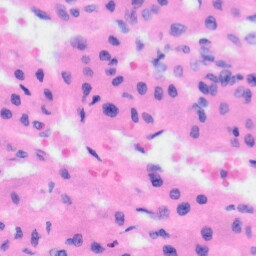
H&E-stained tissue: Liver